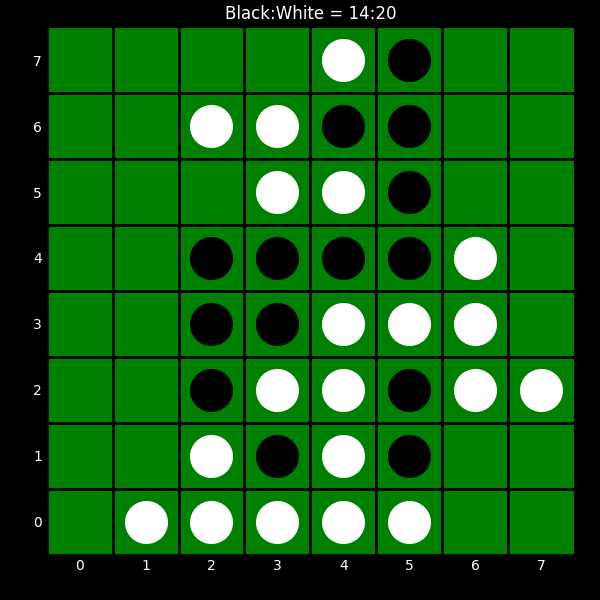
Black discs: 14
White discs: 20